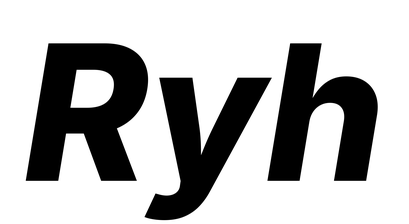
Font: Inter-Italic_ExtraBold_Italic